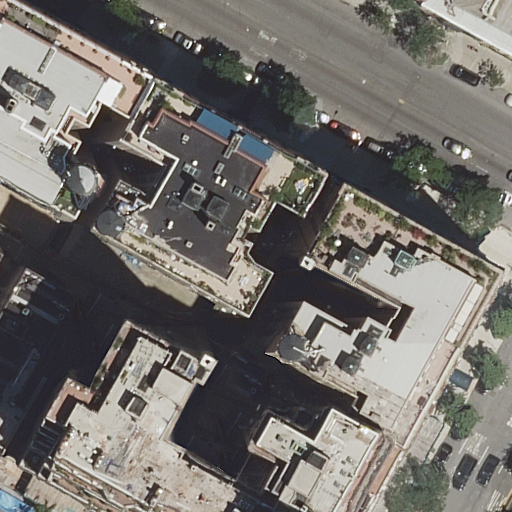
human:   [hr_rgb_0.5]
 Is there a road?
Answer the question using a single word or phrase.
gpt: yes

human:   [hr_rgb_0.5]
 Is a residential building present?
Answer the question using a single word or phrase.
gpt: yes

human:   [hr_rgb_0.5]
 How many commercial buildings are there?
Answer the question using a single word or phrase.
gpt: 0

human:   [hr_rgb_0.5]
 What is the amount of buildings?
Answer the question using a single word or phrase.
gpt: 8

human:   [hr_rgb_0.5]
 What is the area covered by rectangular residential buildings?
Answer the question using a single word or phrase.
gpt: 302m2

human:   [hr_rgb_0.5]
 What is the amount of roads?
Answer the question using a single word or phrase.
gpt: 2

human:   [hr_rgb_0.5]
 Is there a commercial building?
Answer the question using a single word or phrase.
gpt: no

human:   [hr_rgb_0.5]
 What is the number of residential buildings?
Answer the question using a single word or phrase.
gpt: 8

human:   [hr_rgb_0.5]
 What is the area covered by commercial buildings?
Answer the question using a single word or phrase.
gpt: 0m2

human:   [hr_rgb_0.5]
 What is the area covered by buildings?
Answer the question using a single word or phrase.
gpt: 4818m2

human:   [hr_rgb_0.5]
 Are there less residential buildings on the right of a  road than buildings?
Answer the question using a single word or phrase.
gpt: yes

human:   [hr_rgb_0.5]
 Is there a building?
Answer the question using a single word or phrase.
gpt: yes

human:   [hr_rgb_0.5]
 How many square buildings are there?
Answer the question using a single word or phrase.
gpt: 0

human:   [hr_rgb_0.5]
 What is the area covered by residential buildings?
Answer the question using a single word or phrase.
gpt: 4818m2

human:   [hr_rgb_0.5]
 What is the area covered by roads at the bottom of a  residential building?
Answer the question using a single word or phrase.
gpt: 0m2

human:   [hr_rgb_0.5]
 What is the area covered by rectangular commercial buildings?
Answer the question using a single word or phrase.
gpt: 0m2

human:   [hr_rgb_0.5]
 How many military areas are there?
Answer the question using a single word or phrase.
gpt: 0

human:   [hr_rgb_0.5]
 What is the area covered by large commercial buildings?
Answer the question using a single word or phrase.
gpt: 0m2

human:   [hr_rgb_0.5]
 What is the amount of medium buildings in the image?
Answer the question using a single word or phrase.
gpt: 4

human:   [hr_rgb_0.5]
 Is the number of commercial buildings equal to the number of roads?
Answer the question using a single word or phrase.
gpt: no

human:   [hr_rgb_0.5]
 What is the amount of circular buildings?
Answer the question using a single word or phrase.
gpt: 0

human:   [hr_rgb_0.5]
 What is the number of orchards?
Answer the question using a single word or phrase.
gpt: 0

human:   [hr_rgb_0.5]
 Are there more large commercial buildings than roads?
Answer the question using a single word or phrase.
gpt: no

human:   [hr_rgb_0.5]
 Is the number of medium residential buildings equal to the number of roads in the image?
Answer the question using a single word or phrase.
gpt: no

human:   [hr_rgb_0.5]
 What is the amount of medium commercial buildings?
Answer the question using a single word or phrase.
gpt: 0

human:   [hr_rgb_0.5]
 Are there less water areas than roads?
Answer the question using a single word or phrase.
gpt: yes

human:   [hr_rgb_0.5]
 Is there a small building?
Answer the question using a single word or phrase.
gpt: yes

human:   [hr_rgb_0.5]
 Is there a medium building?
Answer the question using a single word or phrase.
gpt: yes

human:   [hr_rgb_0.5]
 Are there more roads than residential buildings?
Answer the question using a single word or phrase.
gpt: no

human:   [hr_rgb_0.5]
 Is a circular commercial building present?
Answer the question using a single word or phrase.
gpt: no

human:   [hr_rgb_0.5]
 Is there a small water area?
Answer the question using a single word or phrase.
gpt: no

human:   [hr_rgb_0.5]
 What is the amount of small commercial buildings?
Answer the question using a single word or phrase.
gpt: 0

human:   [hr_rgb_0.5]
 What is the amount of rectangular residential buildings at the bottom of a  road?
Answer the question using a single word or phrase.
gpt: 1

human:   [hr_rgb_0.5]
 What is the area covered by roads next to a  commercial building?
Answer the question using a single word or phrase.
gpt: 0m2

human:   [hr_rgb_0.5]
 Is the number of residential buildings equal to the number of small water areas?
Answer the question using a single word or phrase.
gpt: no

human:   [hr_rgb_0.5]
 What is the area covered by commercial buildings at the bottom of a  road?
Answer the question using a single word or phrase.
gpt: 0m2

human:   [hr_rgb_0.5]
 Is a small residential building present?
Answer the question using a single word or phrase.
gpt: yes

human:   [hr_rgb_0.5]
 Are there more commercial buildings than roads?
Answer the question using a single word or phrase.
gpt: no

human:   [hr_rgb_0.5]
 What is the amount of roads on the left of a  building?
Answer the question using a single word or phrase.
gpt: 0

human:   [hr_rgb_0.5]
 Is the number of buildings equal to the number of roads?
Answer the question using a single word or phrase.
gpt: no

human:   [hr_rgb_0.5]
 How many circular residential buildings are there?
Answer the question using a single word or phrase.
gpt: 0

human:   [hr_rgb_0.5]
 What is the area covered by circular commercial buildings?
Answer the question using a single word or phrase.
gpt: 0m2

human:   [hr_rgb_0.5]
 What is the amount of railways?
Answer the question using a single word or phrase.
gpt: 0

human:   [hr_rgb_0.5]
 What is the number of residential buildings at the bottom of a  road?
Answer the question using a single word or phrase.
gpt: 5

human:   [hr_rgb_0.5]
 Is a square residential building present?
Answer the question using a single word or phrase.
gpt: no

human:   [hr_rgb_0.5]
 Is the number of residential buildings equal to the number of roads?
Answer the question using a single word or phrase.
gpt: no

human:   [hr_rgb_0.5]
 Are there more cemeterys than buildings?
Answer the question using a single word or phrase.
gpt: no

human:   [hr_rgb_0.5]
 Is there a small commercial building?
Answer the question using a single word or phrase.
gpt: no

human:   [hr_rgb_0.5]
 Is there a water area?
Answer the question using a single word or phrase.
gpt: no

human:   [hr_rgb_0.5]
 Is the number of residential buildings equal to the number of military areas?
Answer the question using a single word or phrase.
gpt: no

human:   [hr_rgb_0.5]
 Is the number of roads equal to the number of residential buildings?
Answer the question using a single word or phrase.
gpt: no

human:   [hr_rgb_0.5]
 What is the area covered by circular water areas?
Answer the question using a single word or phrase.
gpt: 0m2

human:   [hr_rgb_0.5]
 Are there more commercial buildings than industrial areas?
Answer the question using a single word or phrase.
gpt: no

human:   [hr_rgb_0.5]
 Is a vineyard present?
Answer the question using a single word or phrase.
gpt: no

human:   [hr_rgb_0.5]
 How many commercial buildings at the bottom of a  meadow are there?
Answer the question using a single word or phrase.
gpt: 0

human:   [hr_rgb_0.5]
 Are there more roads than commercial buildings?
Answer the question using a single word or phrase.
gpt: yes

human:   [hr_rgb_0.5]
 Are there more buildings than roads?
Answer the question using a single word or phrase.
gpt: yes

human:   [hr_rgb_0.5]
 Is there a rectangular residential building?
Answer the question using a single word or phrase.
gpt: yes

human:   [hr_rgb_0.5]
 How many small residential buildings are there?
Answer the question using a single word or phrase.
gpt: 1

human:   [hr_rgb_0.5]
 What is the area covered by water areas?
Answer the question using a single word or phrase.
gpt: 0m2

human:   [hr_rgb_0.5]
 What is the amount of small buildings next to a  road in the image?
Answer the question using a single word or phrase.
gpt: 1

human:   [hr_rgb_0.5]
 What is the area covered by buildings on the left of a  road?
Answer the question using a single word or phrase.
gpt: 3534m2

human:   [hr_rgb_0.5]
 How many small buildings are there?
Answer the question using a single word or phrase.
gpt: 1

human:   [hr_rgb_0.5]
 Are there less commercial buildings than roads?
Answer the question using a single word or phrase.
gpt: yes